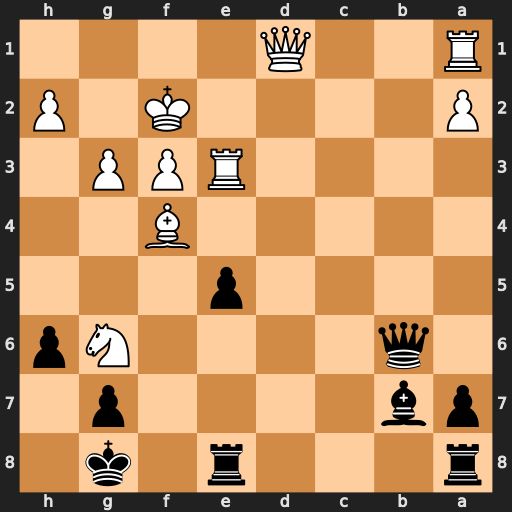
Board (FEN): r3r1k1/pb4p1/1q4Np/4p3/5B2/4RPP1/P4K1P/R2Q4
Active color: b
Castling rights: -
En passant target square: -
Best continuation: exf4 Qb3+ Kh7 Qxb6 fxe3+ Qxe3 Rxe3